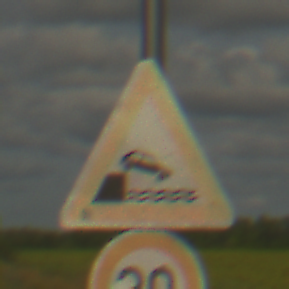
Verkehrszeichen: Ufer
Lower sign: Geschwindigkeit30
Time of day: Midday
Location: Outdoor (RoadRail)
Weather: PartlyCloudy
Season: NotSpecified
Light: Natural